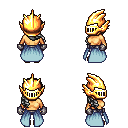
a pixel art fantasy rpg character, female body template, human, tanned skin, overskirt, metal pants, gray right-swept hairstyle, gold helm, metal gloves, brown slippers, four views (front, back, left, right), 2x2 character sprite sheet, small pixel art, hard edges, no anti-aliasing